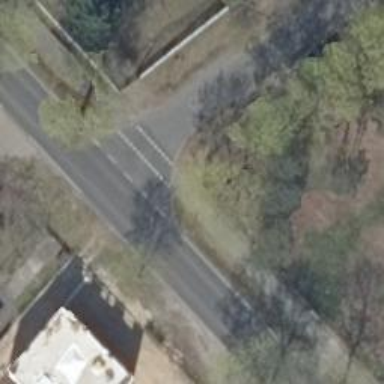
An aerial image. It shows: Road with "give way" sign.